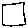
Label: square